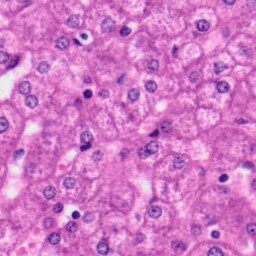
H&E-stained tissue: Liver